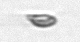
Label: Cryptophyta